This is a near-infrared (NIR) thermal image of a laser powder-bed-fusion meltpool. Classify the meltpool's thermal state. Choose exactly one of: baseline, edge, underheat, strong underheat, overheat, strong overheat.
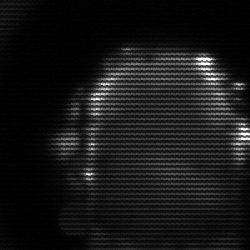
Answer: baseline